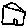
Label: house